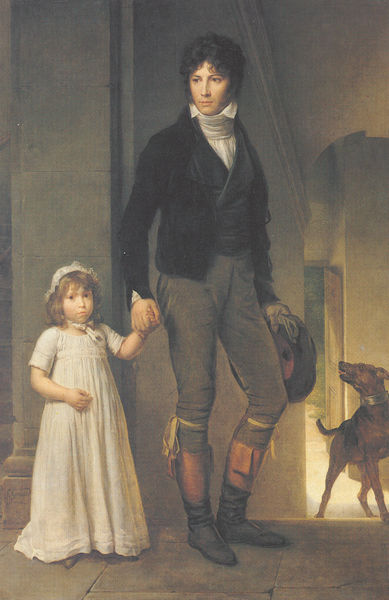
Titel: Le Portrait d'Isabey, peintre
Künstler: François Gérard
Standort: Paris
Institution: Musée du Louvre
Schlagwörter: dunkel, gemälde, hand, mann, schatten, weiß, gelb, grün, mädchen, ocker, bewegung, braun, grau, handschuh, handschuhe, hell, holz, hut, kleid, licht, pfeiler, raum, schwarz, säule, tür, zimmer, ausblick, blick, gebäude, haus, hund, rot, schal, tier, weg, beige, haube, schleife, anzug, hemd, hose, jacke, jung, kappe, mütze, wand, arm, arme, barock, blicke, halten, inkarnat, kragen, samt, spitze, stehen, stein, bildnis, herr, hände, innenraum, portrait, porträt, öl, kalt, gehen, sonne, boden, haare, mantel, schnur, adel, familie, kind, nachthemd, tochter, vater, england, locken, reiter, beine, schwanz, bogen, halsband, schuhe, mauer, türe, ausflug, pilaster, romantik, angst, treppe, treppen, kopftuch, detail, ernst, durchgang, stufen, junge, weste, krempe, tor, fussboden, doppelportrait, eingang, gang, knabe, strahlen, haustier, vatermörder, fliesen, stiefel, flur, schuh, jagd, kleidchen, kleinkind, biedermeier, jüngling, hauseingang, jagdhund, windhund, wams, treppenhaus, schnurr, halsbinde, lichtquelle, platten, kniebundhose, basis, steinboden, mitnehmen, sohn, eleganz, bellen, reithose, bruder, schwelle, joppe, pausbacken, eongang, handhalten, hand in hand, ängstlich, händehalten, bidermeier, wedeln, knieband, hemdchen, boen, haände halten, schwetser, tochtr, k, kniebänder, hundhut, kink